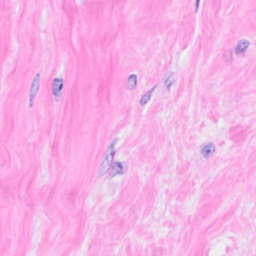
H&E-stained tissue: Breast